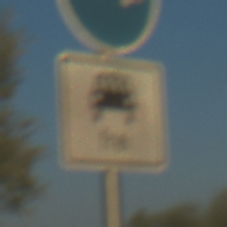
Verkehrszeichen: MehrfachbesetzePersonenkraftwagenFrei
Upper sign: Busssonderstreifen
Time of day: SunriseSunset
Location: Outdoor (RoadRail)
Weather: Clear
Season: NotSpecified
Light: Natural